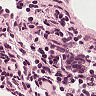
Metastatic tissue present: no